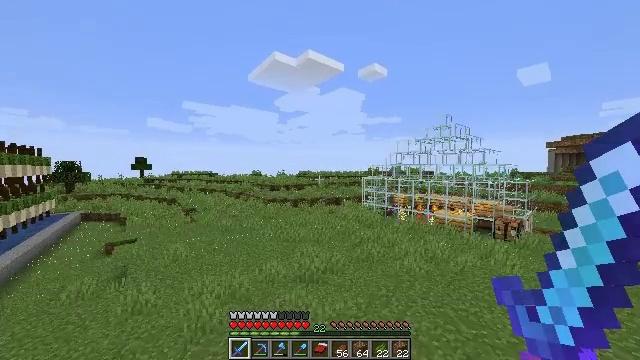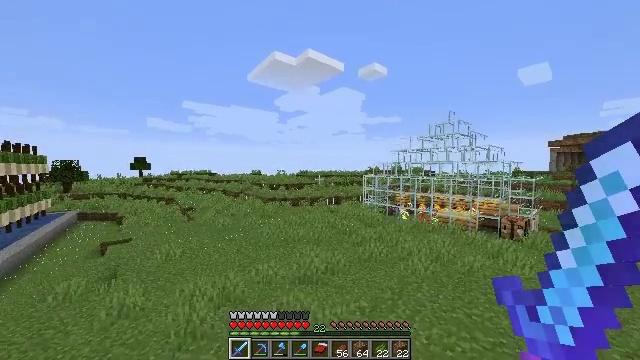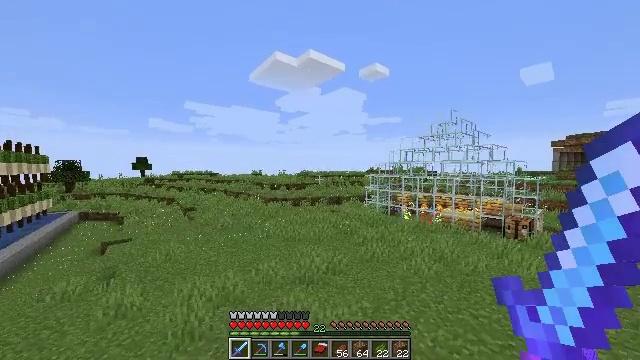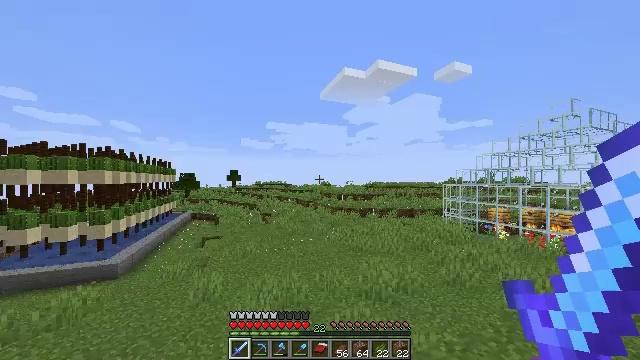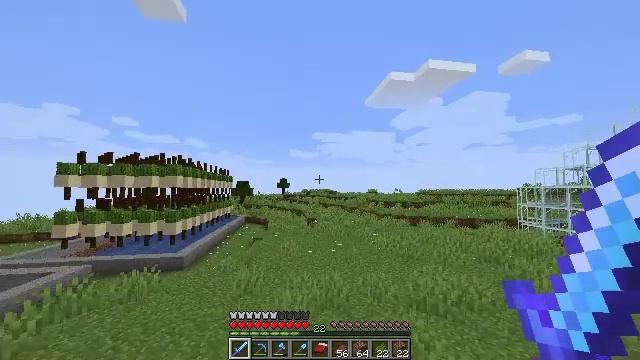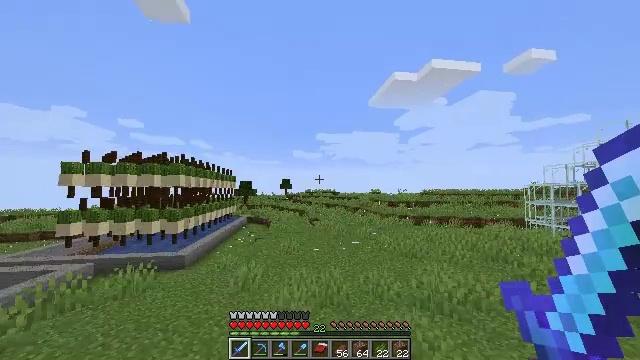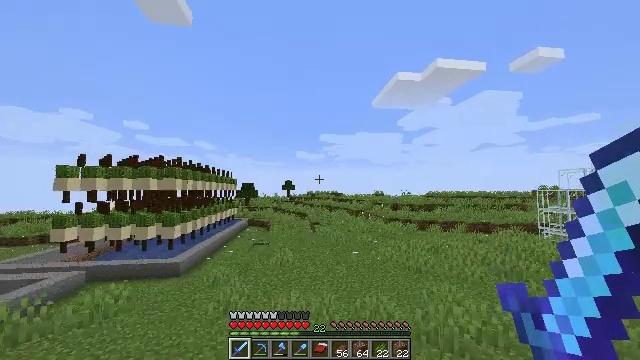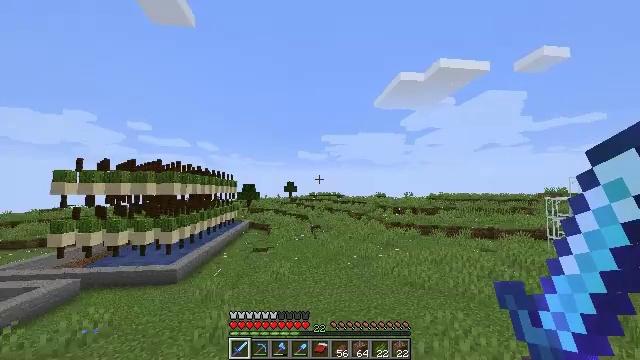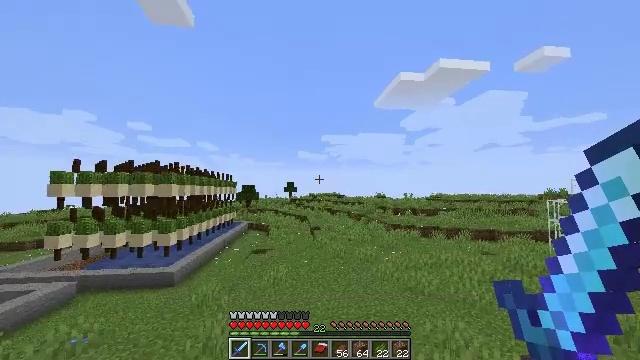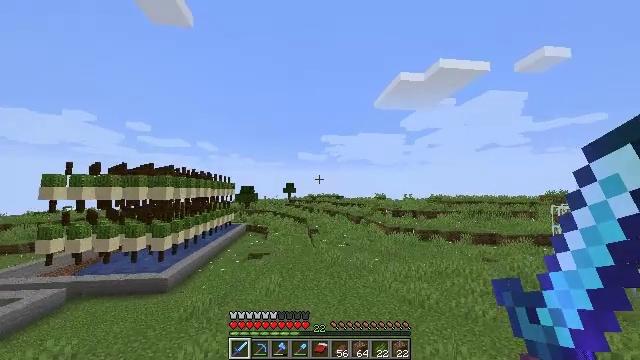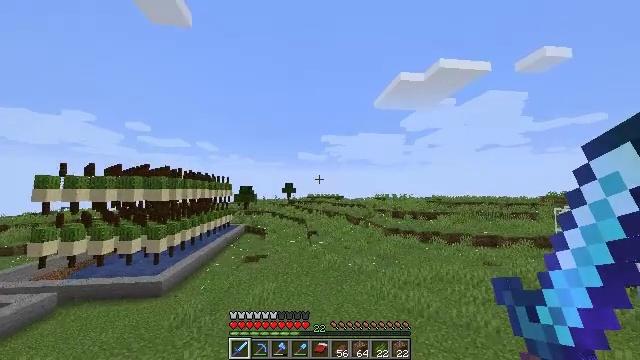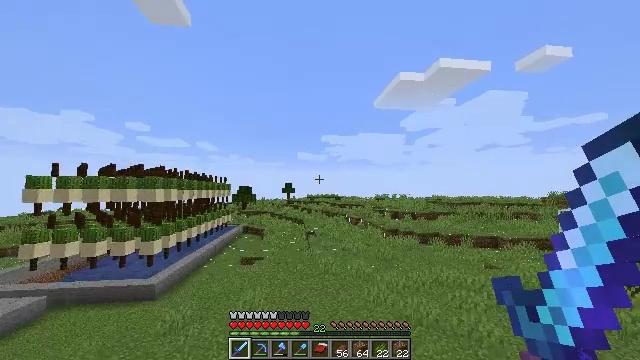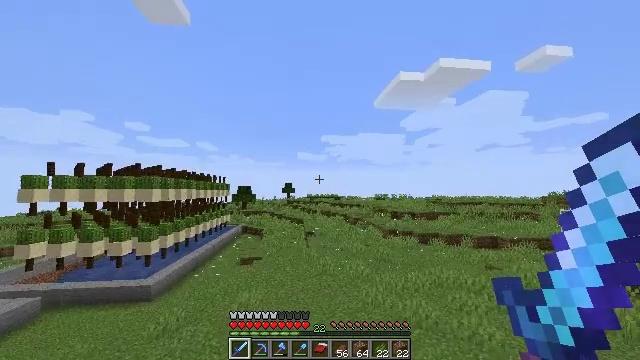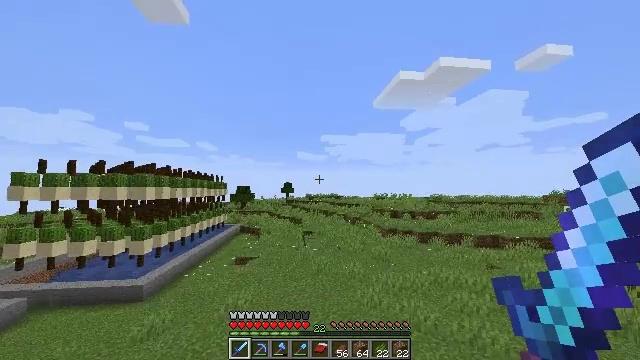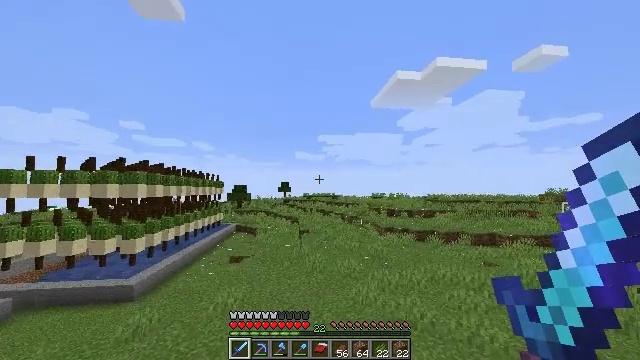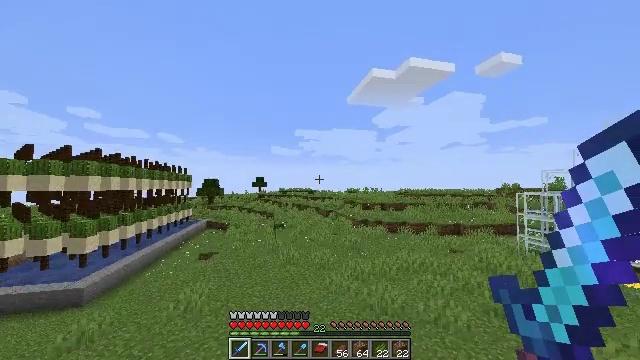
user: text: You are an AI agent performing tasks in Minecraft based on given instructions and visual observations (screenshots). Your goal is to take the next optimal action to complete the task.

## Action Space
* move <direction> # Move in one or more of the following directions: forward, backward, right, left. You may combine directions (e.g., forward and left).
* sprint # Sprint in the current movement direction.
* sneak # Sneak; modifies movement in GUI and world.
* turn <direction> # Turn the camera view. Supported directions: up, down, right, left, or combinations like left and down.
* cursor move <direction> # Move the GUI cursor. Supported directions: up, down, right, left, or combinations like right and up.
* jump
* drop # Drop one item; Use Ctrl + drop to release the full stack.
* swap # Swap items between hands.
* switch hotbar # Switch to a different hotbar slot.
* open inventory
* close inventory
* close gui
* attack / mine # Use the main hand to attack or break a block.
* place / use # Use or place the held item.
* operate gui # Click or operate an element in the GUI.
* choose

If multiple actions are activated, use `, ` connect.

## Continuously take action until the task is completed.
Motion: motion action
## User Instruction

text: Hunt a slime.
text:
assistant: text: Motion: move forward, sprint, jump
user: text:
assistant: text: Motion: move forward, sprint, jump
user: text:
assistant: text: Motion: move forward, sprint, turn left and up, jump
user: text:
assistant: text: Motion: move forward, sprint, turn left and up, jump
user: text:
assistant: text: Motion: move forward and move right, sprint, jump
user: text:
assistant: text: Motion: move forward and move right, sprint, jump
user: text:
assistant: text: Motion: move forward and move right, sprint, jump
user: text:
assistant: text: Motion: move forward and move right, sprint, jump
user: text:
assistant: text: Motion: move forward and move right, sprint, jump
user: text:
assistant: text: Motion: move forward and move right, sprint, jump
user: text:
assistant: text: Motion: move forward and move right, sprint, jump
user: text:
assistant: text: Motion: move forward and move right, sprint, jump
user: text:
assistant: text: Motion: move forward, sprint, jump
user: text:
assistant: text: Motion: move forward, sprint, jump
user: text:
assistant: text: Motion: move forward, sprint, turn right and down, jump
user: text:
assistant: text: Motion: move forward, sprint, turn right and down, jump
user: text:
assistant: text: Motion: move forward, sprint, turn right, jump
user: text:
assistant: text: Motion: move forward, sprint, turn right and down, jump
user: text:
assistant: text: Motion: move forward, sprint, turn right and down, jump
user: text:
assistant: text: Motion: move forward, sprint, turn right, jump
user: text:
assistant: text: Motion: move forward, sprint, turn right, jump
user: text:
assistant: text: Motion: move forward, sprint, jump
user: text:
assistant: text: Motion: move forward, sprint, jump
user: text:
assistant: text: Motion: move forward, sprint, jump
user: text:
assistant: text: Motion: move forward, sprint, jump
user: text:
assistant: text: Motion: move forward, sprint, jump
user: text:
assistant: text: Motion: move forward, sprint, turn right, jump
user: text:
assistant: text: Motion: move forward, sprint, jump
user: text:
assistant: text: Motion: move forward, sprint, jump
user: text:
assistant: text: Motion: move forward, sprint, jump